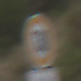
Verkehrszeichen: Geschwindigkeit130
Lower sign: LaengeEinerStrecke6
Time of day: Midday
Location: Outdoor (Nature)
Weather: Overcast
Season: NotSpecified
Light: Natural